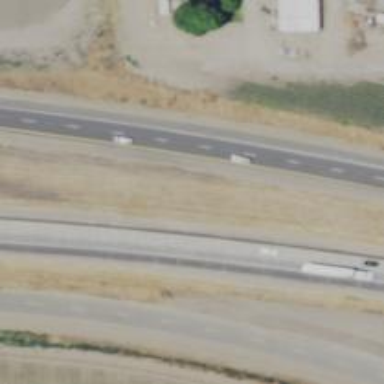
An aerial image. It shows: Trunk highway with expressway features.